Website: walmart
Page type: address-validator
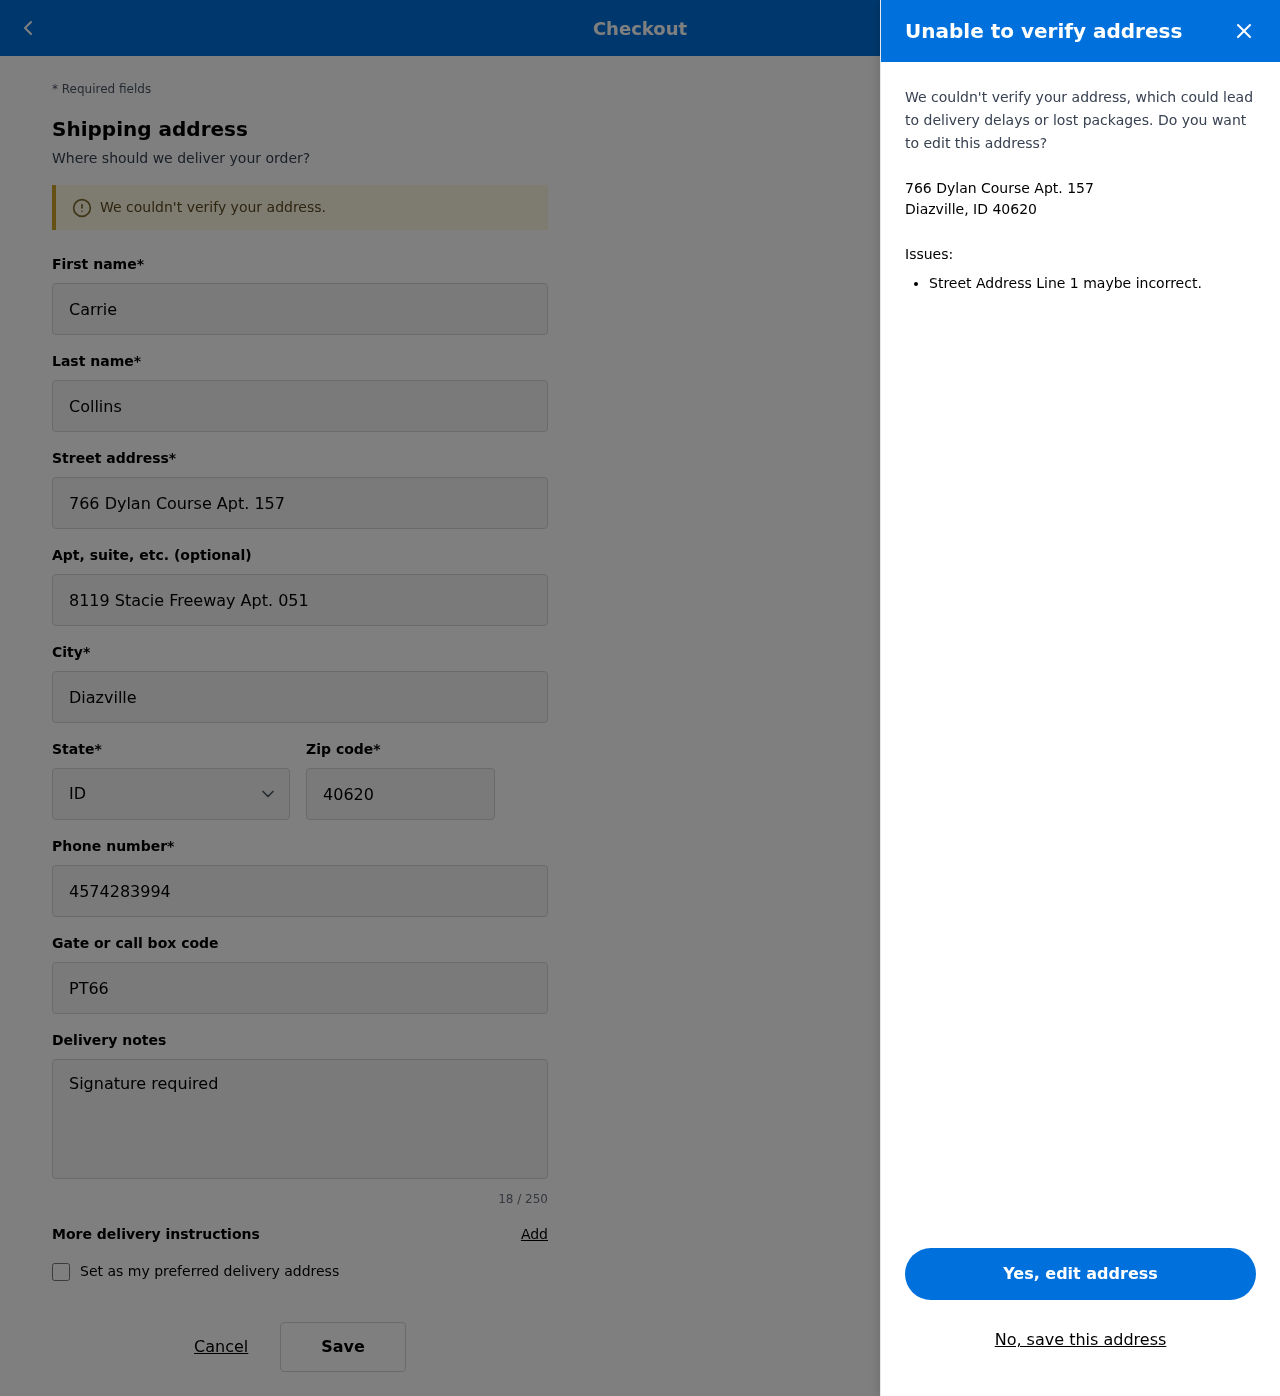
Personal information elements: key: PII_CITY_STATE_ZIP
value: Diazville, ID 40620
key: PII_DELIVERY_INSTRUCTIONS
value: Signature required
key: PII_STATE_ABBR
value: ID
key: PII_STREET
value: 766 Dylan Course Apt. 157
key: PII_FIRSTNAME
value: Carrie
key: PII_LASTNAME
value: Collins
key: PII_STREET2
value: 8119 Stacie Freeway Apt. 051
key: PII_CITY
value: Diazville
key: PII_POSTCODE
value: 40620
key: PII_PHONE
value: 4574283994
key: PII_SECURITY_CODE
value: PT66